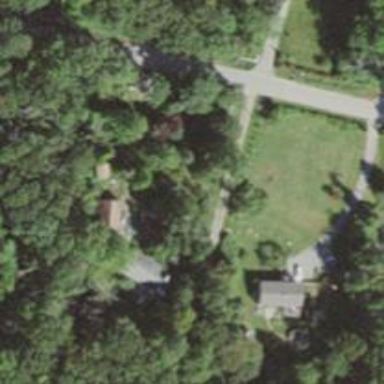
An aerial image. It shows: Residential driveway.